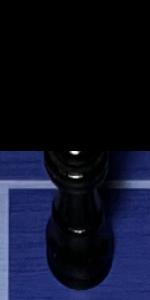
Label: Queen_Black